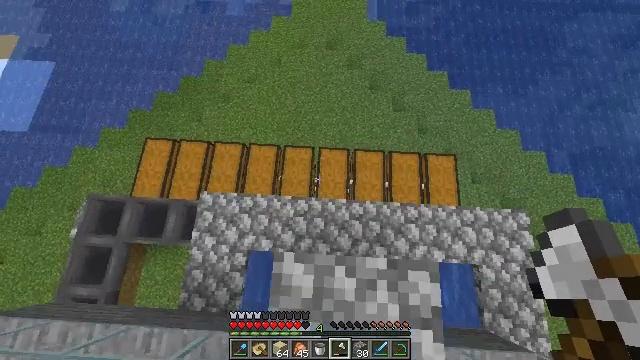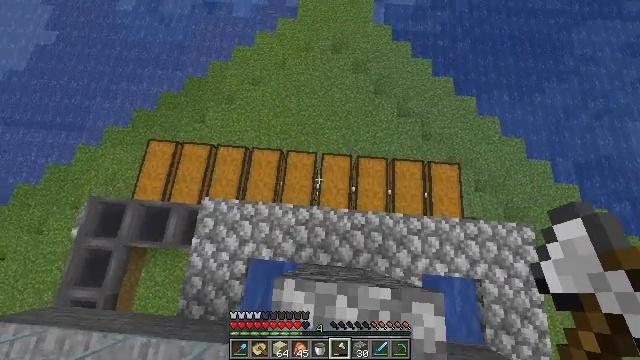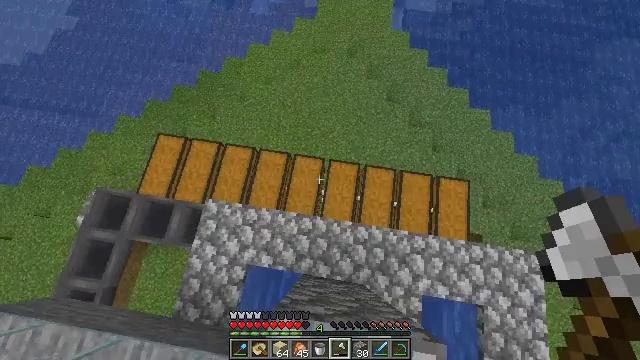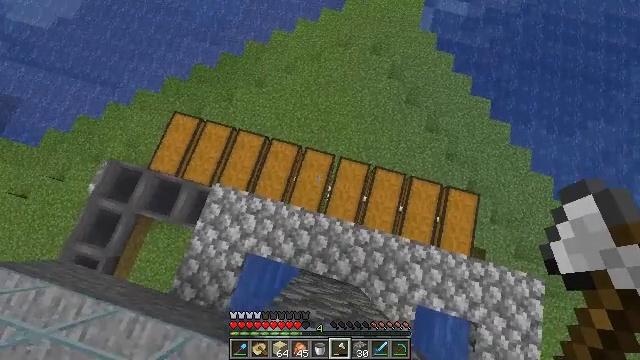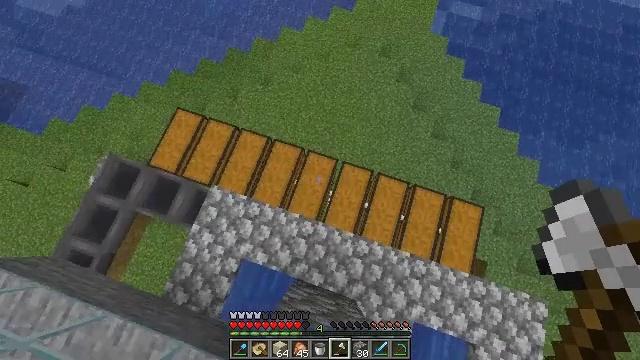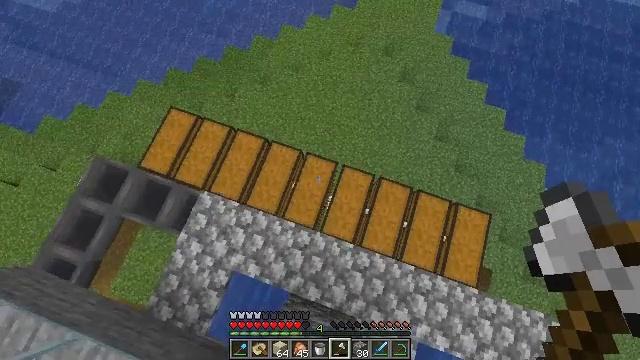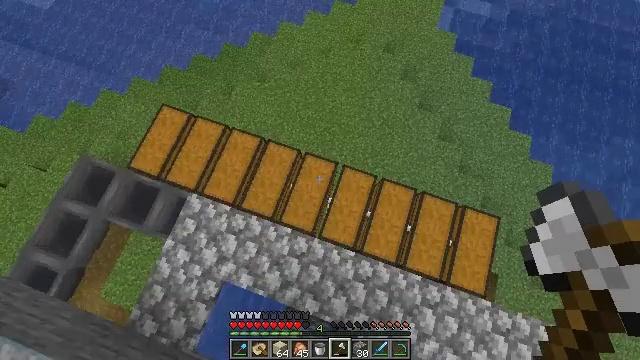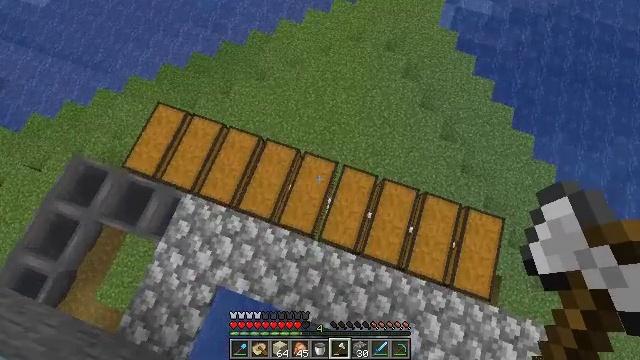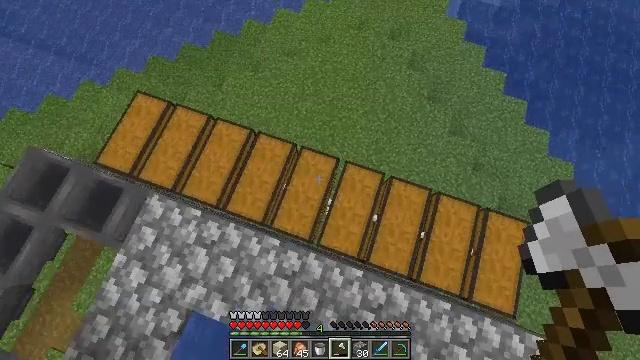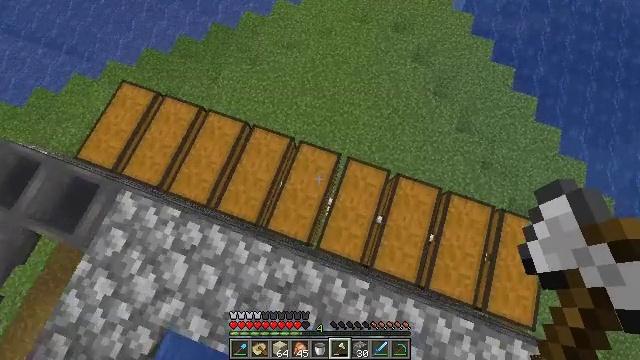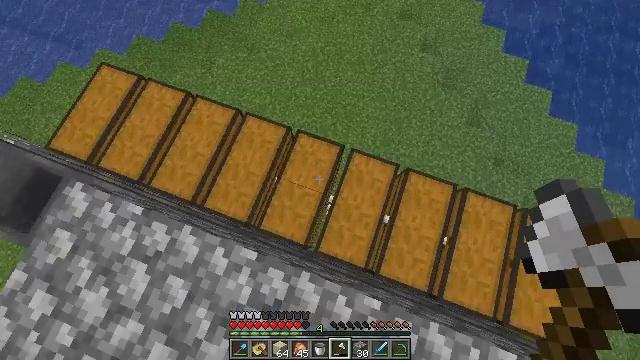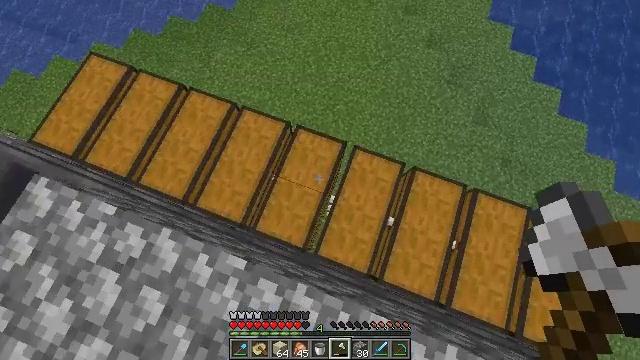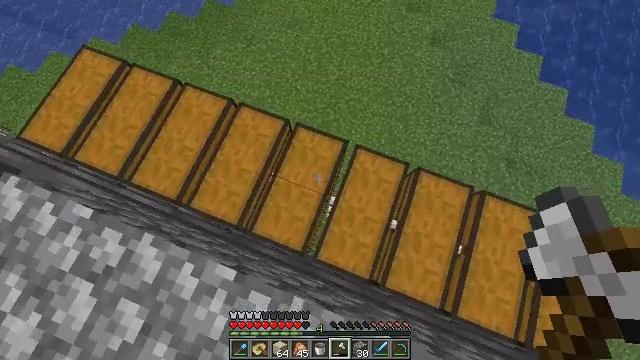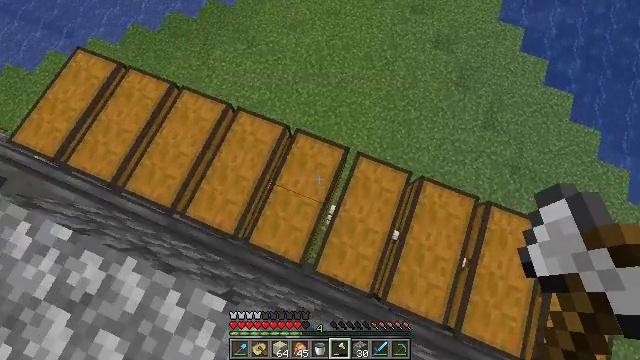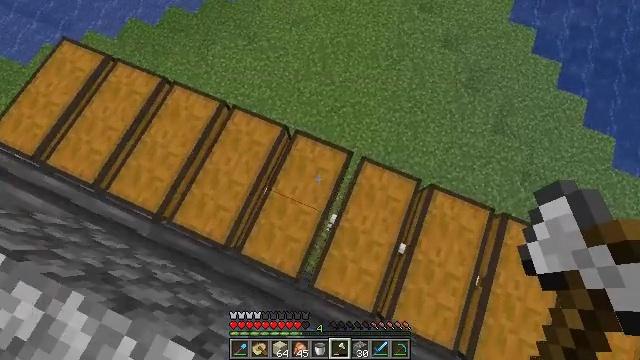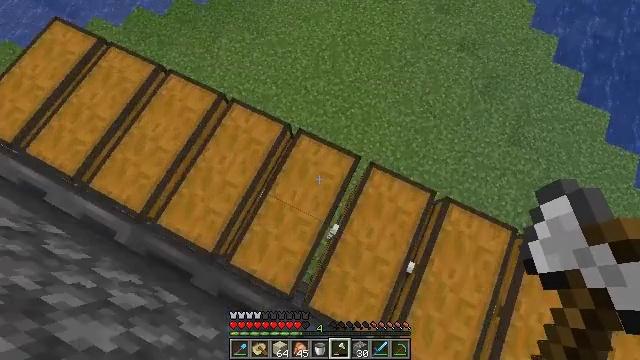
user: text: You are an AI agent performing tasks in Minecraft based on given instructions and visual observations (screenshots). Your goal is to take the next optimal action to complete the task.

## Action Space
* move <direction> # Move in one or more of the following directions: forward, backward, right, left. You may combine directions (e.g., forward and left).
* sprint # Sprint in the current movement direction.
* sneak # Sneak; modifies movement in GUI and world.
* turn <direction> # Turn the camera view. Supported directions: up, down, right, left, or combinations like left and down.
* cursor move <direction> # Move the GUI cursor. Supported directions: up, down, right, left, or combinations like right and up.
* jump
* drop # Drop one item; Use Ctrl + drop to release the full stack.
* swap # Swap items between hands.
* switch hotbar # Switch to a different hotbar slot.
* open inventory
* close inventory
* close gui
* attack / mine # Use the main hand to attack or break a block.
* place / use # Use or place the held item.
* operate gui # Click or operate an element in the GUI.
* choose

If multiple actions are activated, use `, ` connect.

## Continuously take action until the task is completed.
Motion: motion action
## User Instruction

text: Get a spruce sign by crafting it.
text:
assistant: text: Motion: move forward, turn left
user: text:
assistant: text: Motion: move forward, turn left
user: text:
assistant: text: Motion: move forward, turn left and down
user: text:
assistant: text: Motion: turn left
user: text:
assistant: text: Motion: no_op
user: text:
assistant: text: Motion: no_op
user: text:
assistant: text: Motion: no_op
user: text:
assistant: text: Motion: no_op
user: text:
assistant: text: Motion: no_op
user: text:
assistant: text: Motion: no_op
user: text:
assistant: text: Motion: no_op
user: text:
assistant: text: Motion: move forward
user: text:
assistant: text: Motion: move forward
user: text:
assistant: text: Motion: move forward, turn left
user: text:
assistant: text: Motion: move forward, turn left
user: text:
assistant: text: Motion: move forward, turn left and up
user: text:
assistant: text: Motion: move forward, turn left and up
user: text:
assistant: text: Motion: move forward, turn left and up
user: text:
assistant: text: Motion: move forward, turn left
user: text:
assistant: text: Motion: move forward, turn left
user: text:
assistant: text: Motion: move forward, turn left
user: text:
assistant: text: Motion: move forward, turn left and up
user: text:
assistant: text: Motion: move forward, turn left and up
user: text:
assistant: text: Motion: move forward and move right, turn left and up
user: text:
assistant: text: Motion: move forward and move right, turn left and up
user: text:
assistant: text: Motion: move forward and move right, turn left and up
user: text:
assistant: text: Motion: move forward and move right, turn left and up
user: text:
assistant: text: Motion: move forward and move right, turn left and up
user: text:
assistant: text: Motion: move forward and move right, turn left and up
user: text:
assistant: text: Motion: move forward and move right, turn left and up